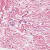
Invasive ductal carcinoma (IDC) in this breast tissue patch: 0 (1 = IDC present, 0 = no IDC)